Interaction volume radius: 5 \u00c5
Interaction volume height: 20 \u00c5
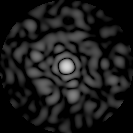
Disorder parameter: 0.8587